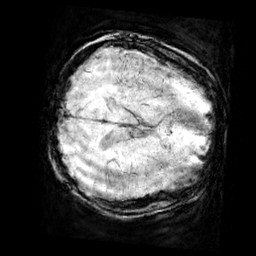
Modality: minIP
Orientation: axial
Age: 10
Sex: female
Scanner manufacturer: siemens
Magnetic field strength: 3 T
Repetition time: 0.027 s
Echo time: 0.02 s